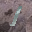
Label: 1